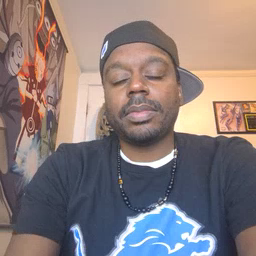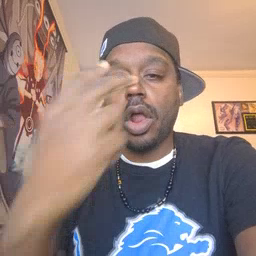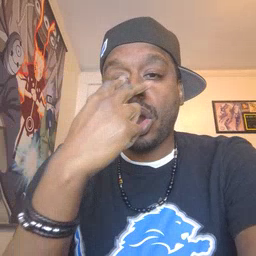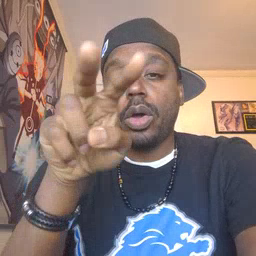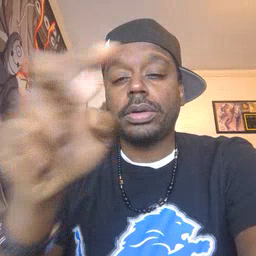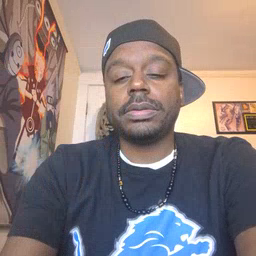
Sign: look